Interaction volume radius: 10 \u00c5
Interaction volume height: 25 \u00c5
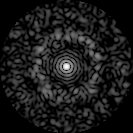
Disorder parameter: 0.8203